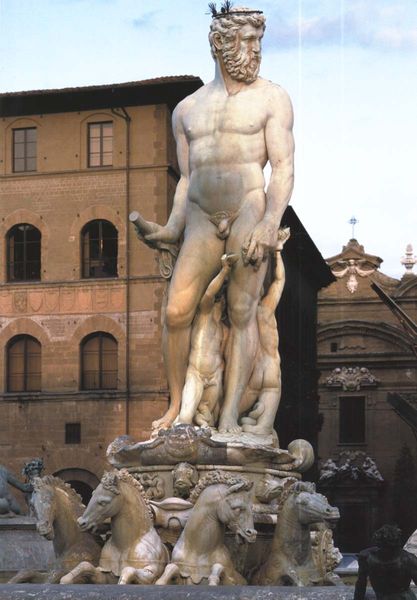
Titel: Neptunbrunnen
Künstler: Bartolomeo Ammannati
Institution: Florenz, Piazza della Signoria
Schlagwörter: blau, gott, himmel, mann, nackt, wolken, gelb, menschen, fenster, marmor, dach, gebäude, haus, bart, schale, sockel, stein, kirche, figur, brunnen, kinder, pferde, engel, skulptur, statue, fassade, italien, foto, penis, regenrinne, peitsche, kranz, florenz, putten, nackter mann, standbild, statur, bologna, kiner, petische